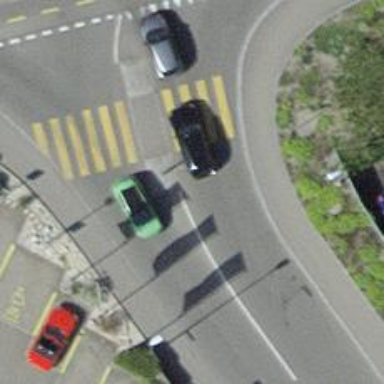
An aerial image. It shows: Zebra crossing on the road.